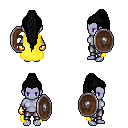
a pixel art fantasy rpg character, female body template, dark elf, purple skin, yellow cape, metal pants, black extra-long topknot hairstyle, gold gloves, shield, four views (front, back, left, right), 2x2 character sprite sheet, small pixel art, hard edges, no anti-aliasing